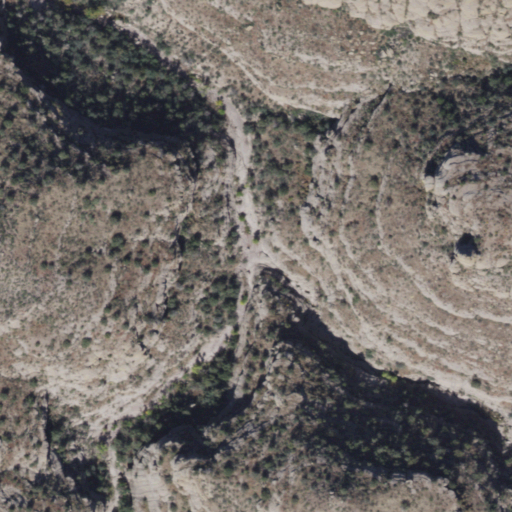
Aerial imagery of valley in Arizona named Wire Corral Draw containing only shrub